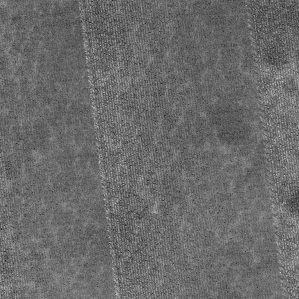
Label: frost